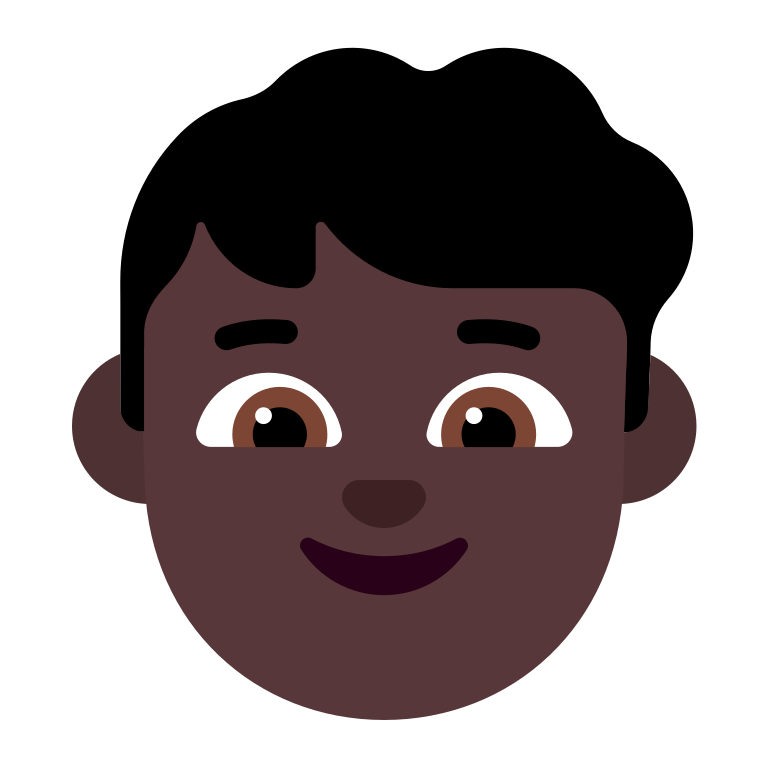
boy flat dark